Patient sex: F
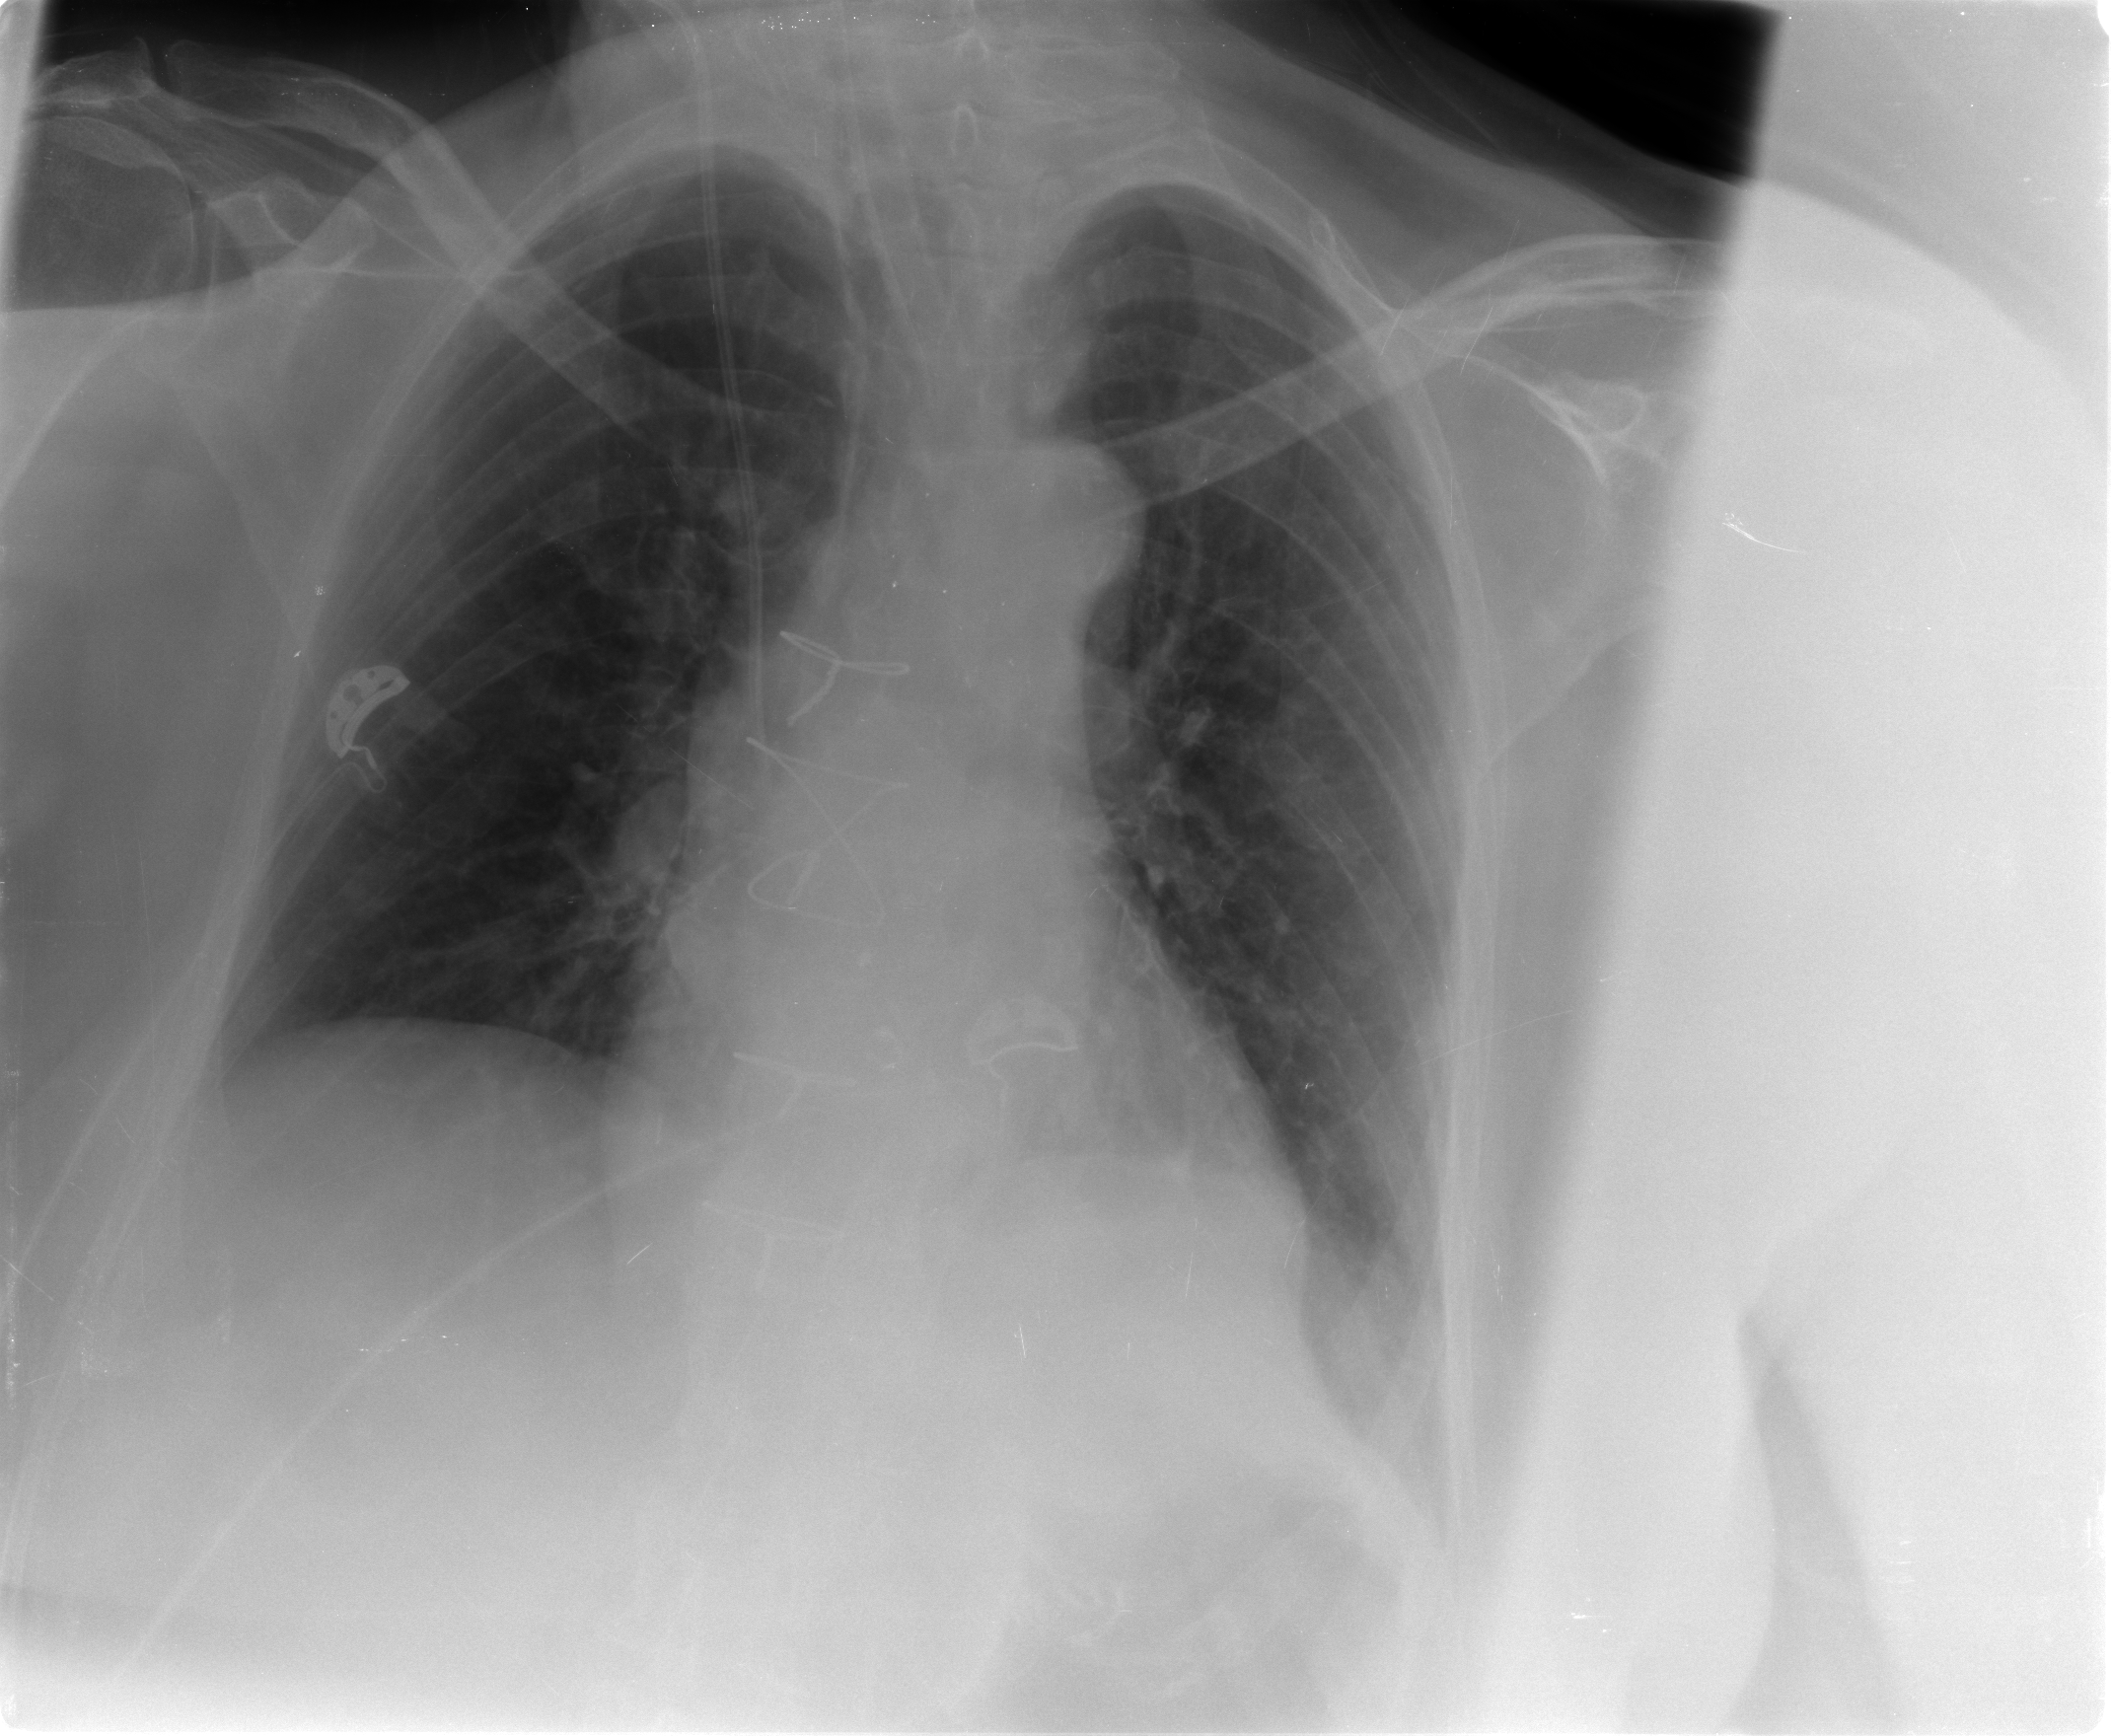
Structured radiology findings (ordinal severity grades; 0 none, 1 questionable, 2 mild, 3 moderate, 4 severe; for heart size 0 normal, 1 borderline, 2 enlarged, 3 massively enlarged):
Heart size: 0
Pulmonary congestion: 0
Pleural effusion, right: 2
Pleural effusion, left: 0
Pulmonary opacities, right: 0
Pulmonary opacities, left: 0
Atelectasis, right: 0
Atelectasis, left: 0